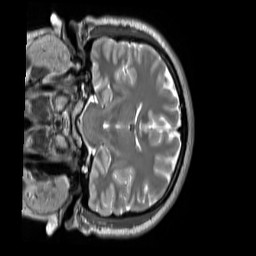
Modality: T2w
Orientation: coronal
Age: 30
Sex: male
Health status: ill
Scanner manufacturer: siemens
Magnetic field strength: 3 T
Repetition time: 2.8 s
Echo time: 0.326 s